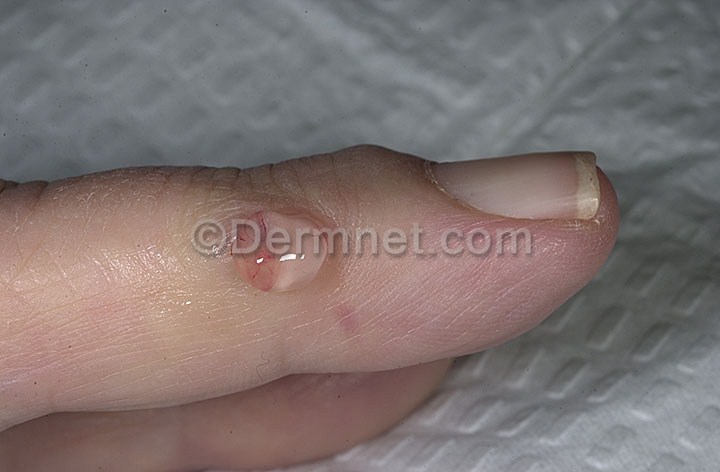
Disease: Nail Fungus and other Nail Disease